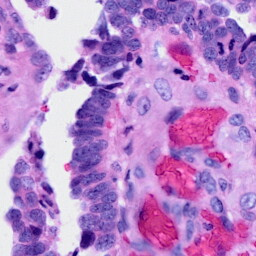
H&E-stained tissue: Ovarian